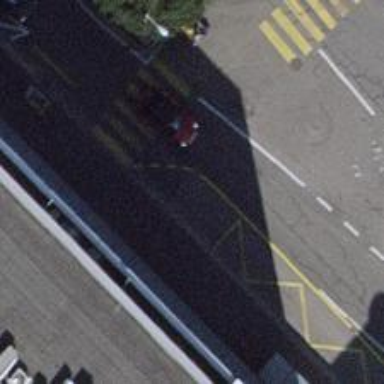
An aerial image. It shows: Secondary road with asphalt surface. The sidewalk on the right also has asphalt surface.